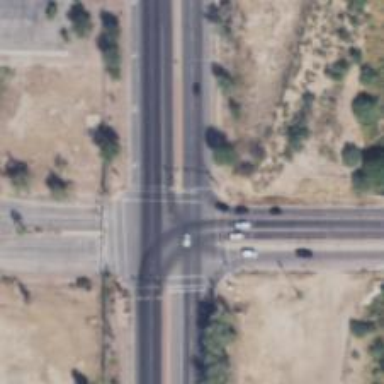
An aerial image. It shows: Marked road crossing.